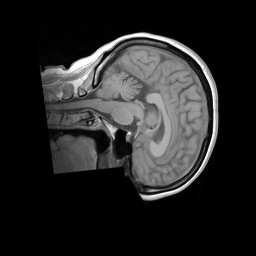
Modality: T1w
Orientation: sagittal
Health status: ill
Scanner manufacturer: siemens
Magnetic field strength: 3 T
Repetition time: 0.35 s
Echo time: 0.00272 s